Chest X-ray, AP view. Patient: 43 years old, sex M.
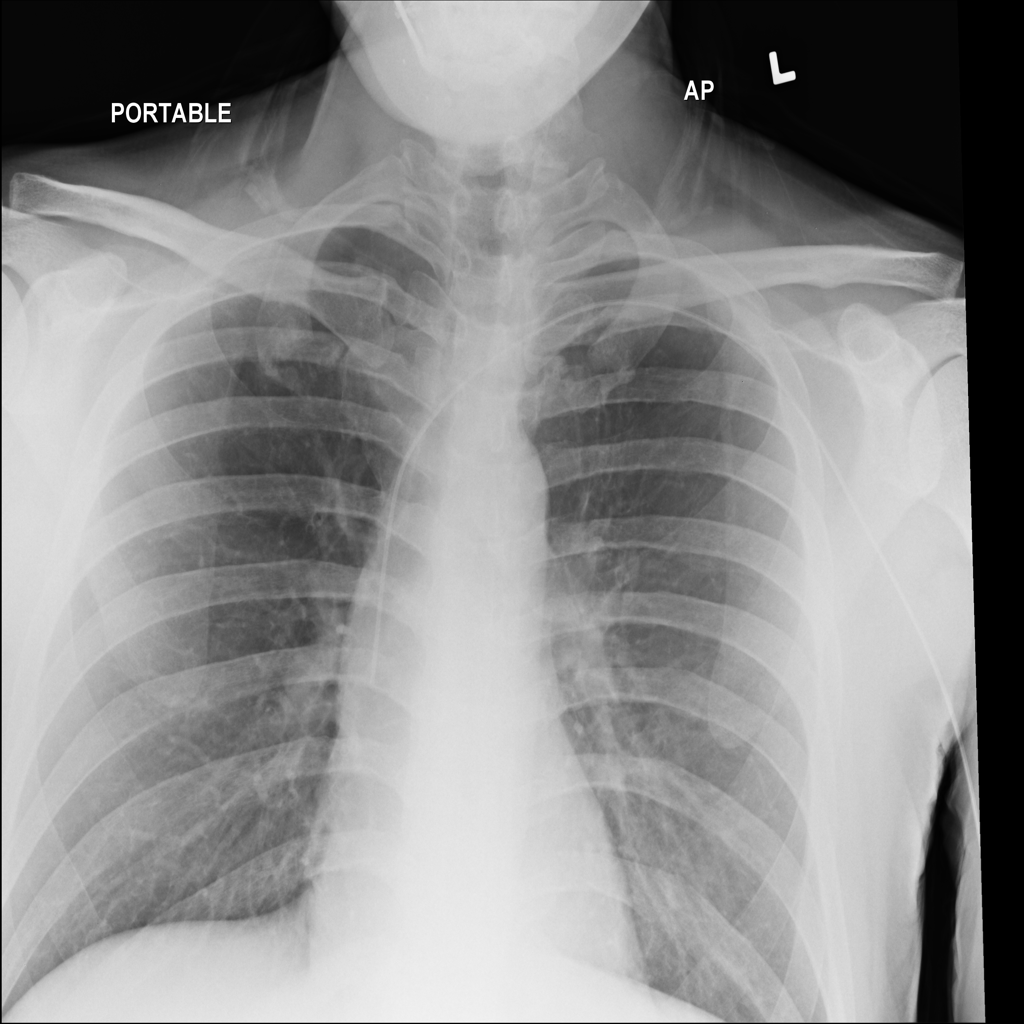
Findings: No Finding